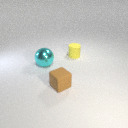
small brown rubber cube in front of small yellow rubber cylinder